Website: home-depot
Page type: customer-info-address
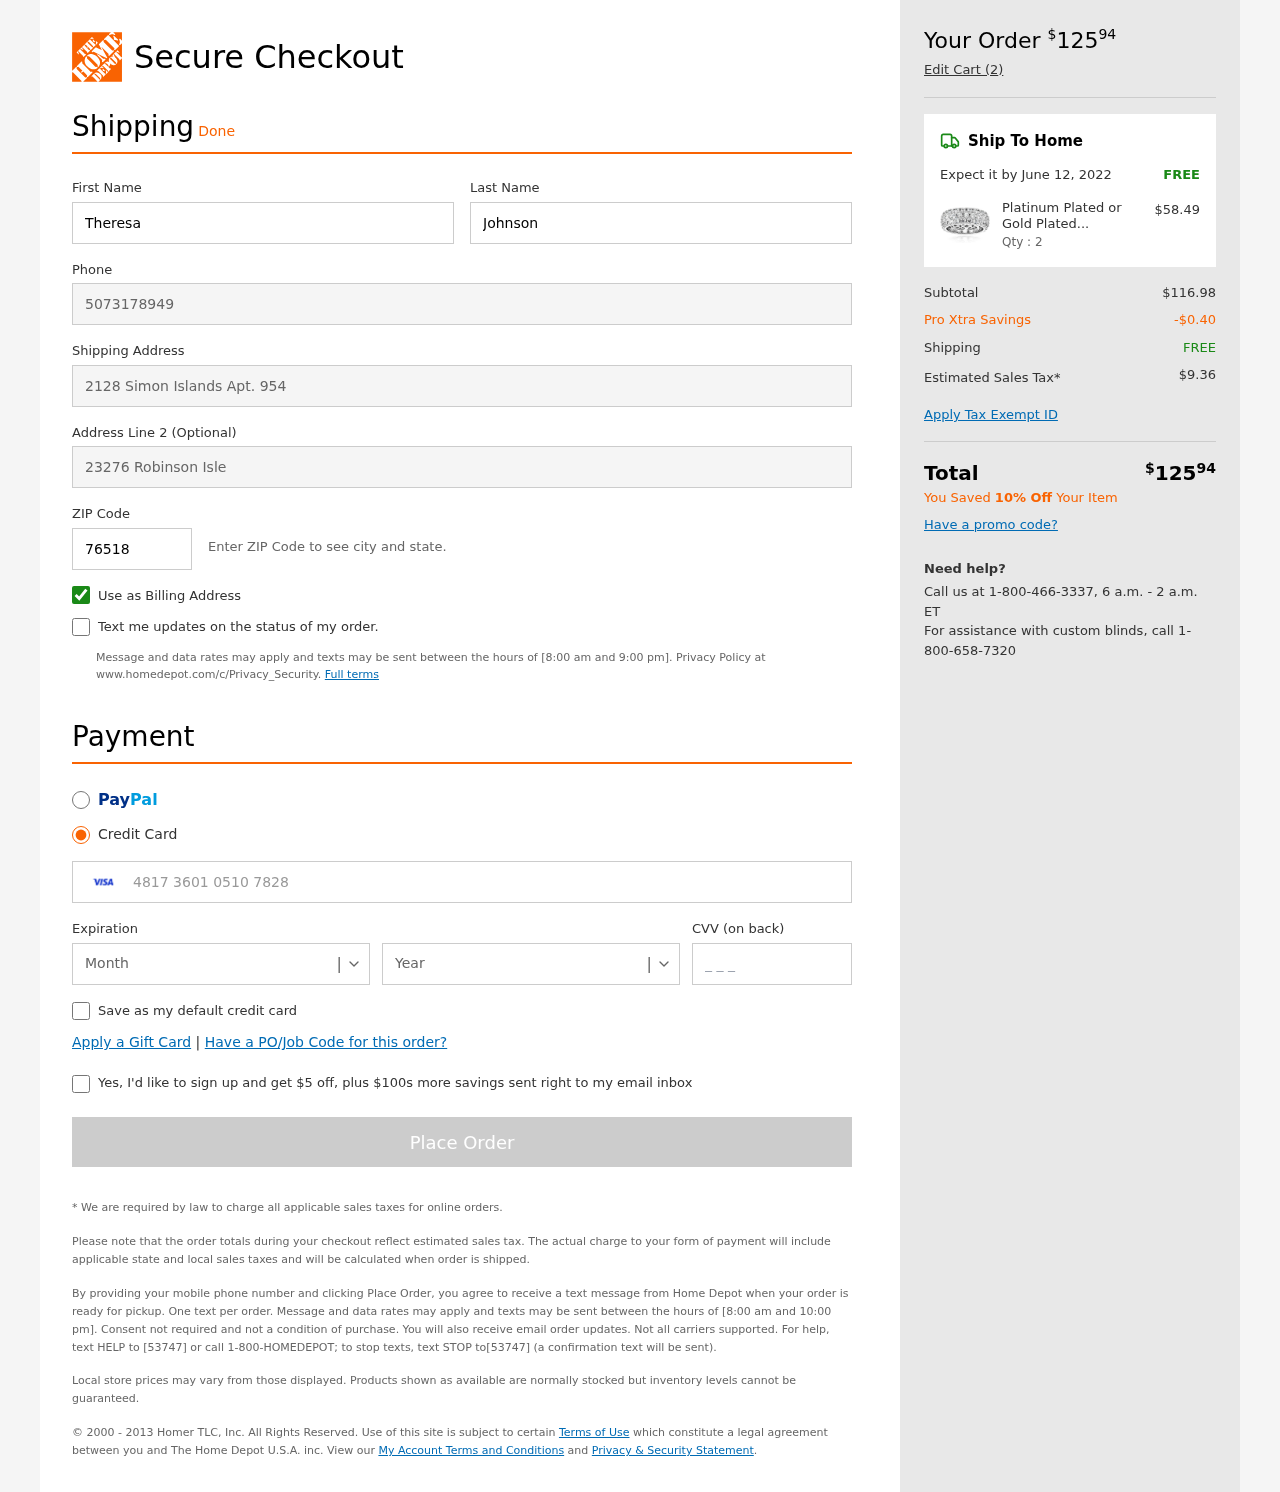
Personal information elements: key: PII_CARD_CVV
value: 173
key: PII_CARD_EXPIRY_MONTH
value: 02
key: PII_CARD_EXPIRY_YEAR
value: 27
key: PII_CARD_NUMBER
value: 4817 3601 0510 7828
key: PII_FIRSTNAME
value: Theresa
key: PII_LASTNAME
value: Johnson
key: PII_PHONE
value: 5073178949
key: PII_POSTCODE
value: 76518
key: PII_STREET
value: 2128 Simon Islands Apt. 954
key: PII_STREET2
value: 23276 Robinson Isle
Product elements: key: PRODUCT1_NAME
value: Platinum Plated or Gold Plated 3 Row Round Cut Pave Setting Ring with Swarovski Cubic Zirconia Plati
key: PRODUCT1_PRICE
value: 58.49
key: PRODUCT1_QUANTITY
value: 2
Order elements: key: ORDER_TOTAL
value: $12594
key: ORDER_NUM_ITEMS
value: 2
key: ORDER_DELIVERY_DATE
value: June 12, 2022
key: ORDER_SHIPPING_COST
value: FREE
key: ORDER_SUBTOTAL
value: $116.98
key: ORDER_DISCOUNT
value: -$0.40
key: ORDER_SHIPPING_COST2
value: FREE
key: ORDER_TAX
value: $9.36
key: ORDER_TOTAL2
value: $12594
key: ORDER_SAVINGS_MESSAGE
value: You Saved 10% Off Your Item